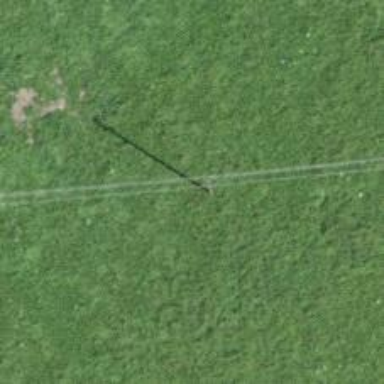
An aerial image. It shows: Utility pole in the area.